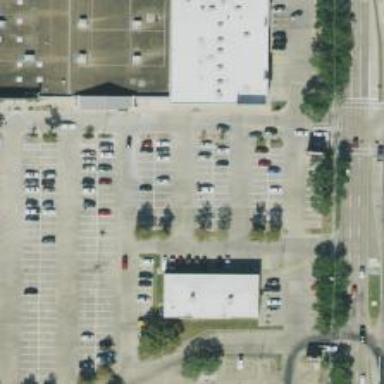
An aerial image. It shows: Parking space is available.